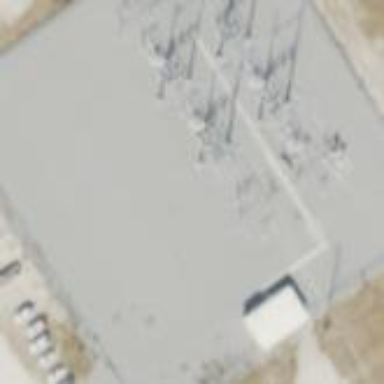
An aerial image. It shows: Substation for switching with surrounding fence.